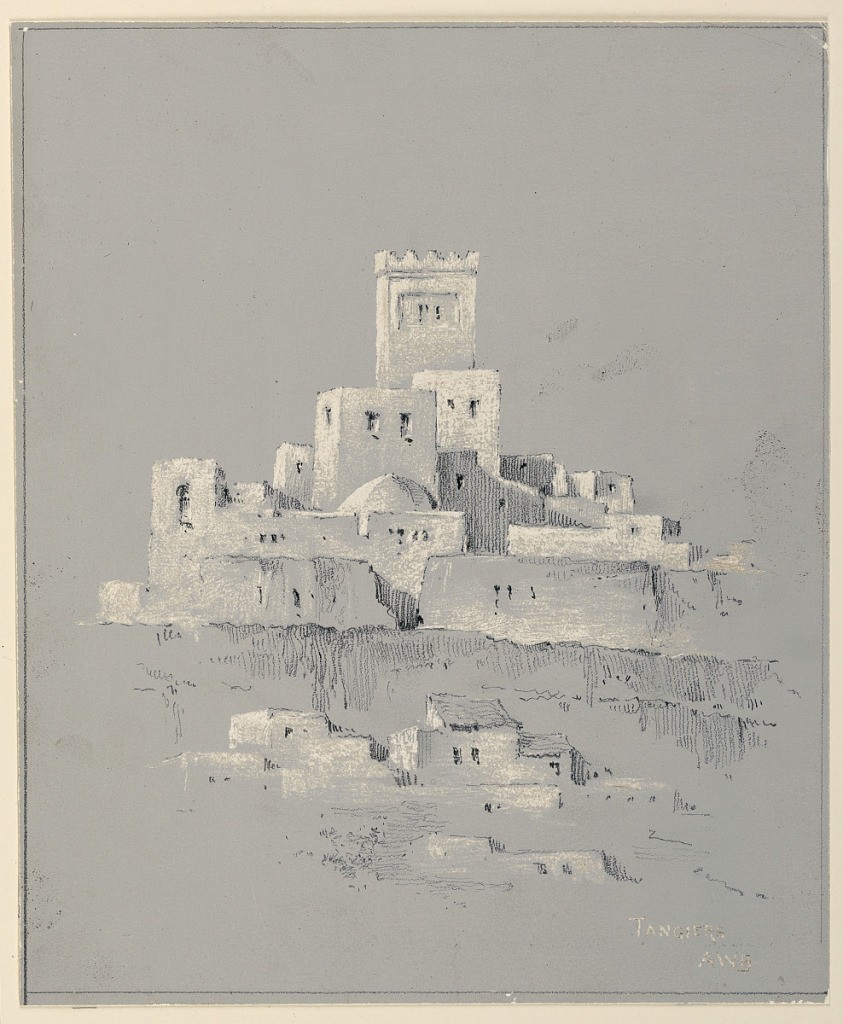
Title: Tangiers
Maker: Arnold William Brunner, American, 1857–1925
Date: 1891
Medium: Graphite and white chalk on gray paper
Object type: Drawing
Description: The ruins of a fortified castle, surrounded by a high wall, situated on a plateau.